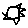
Label: sun